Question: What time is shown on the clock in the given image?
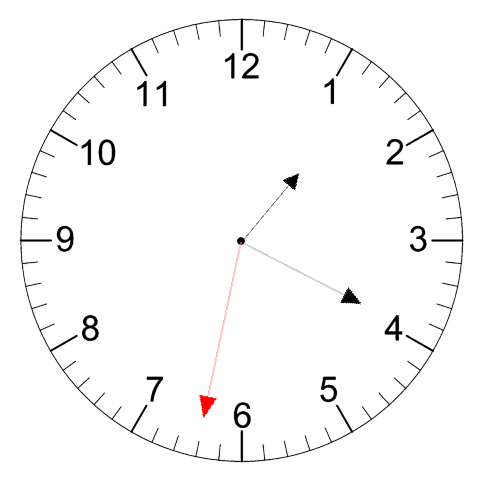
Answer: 01:19:32